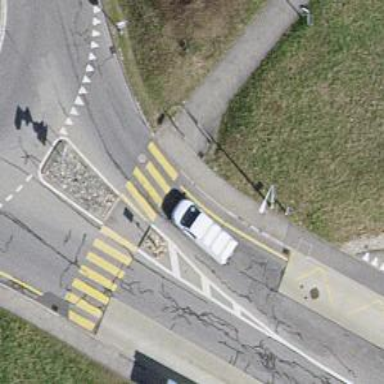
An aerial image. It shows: Uncontrolled crossing with pedestrian island.